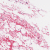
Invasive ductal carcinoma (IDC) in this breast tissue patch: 0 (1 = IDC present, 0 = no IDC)